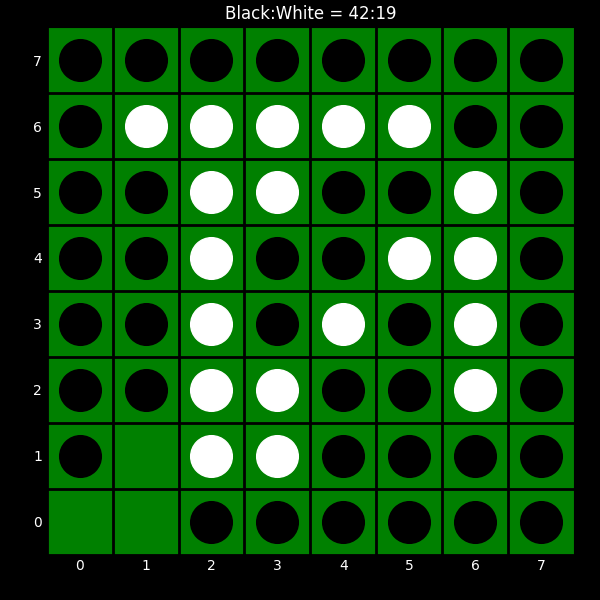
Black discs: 42
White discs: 19